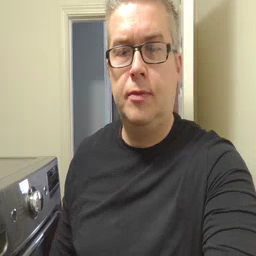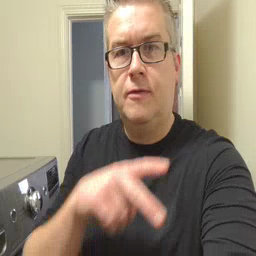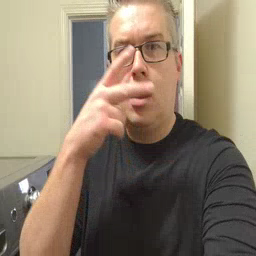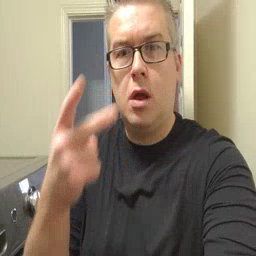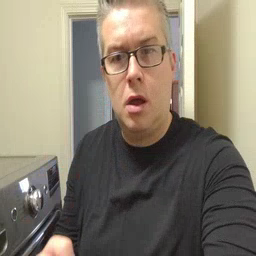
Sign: fall